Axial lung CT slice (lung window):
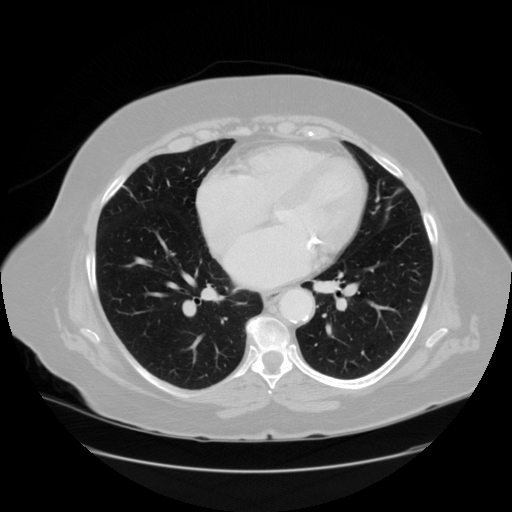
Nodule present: no